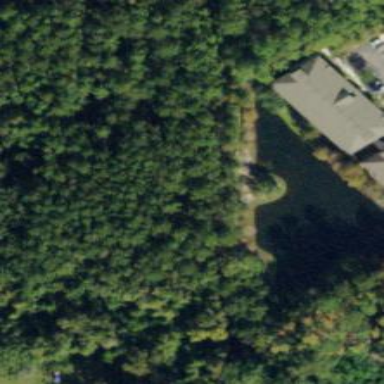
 creating natural and serene environment."